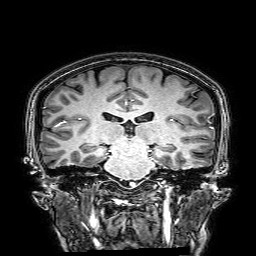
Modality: T1w
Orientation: sagittal
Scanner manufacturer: philips
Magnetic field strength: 3 T
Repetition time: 0.0096 s
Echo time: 0.0046 s